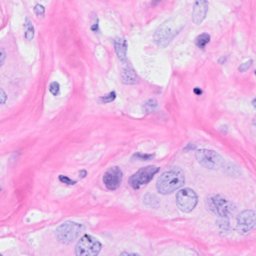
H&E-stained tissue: Breast